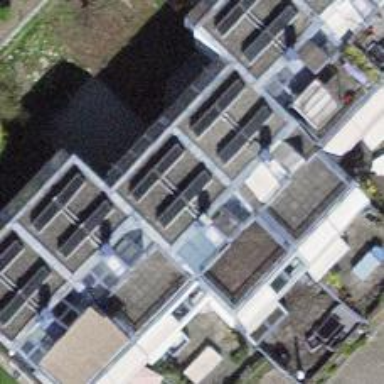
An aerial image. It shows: Solar power generator using photovoltaic method with solar photovoltaic panel types.